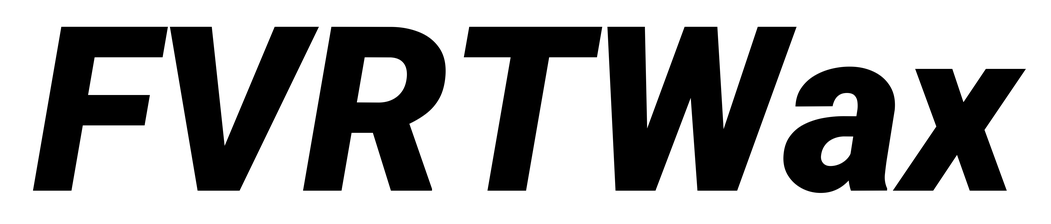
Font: Roboto-Italic_Black_Italic